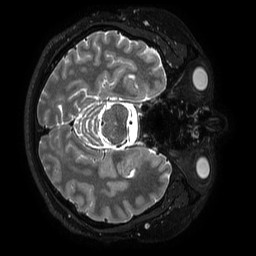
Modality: T2w
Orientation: axial
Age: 36
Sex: male
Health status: ill
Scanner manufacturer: philips
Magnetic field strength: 3 T
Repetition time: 3.5 s
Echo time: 0.3 s